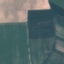
Land use / land cover: AnnualCrop